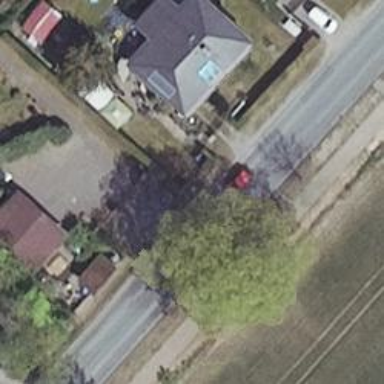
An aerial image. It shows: Driveway leading to service road.